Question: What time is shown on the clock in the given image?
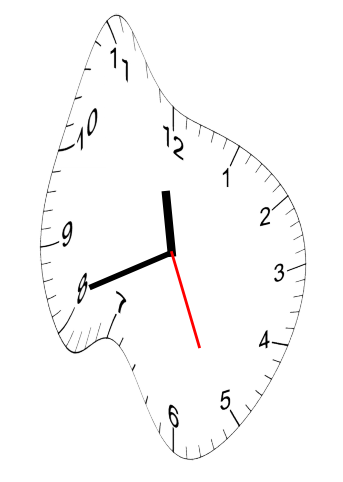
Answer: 11:41:26